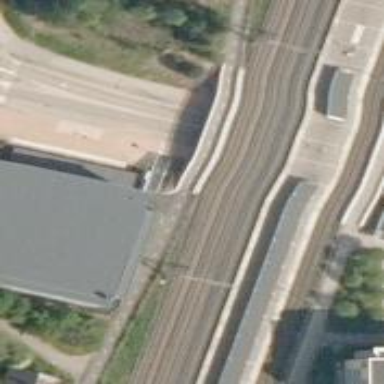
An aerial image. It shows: Paved platform for public transport. The platform is for railway services.